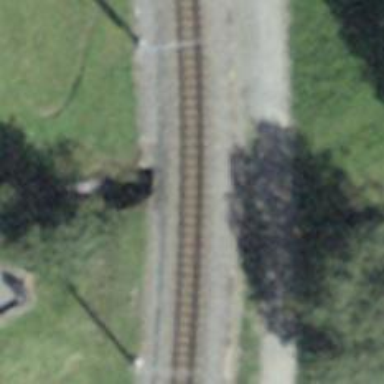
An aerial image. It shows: Narrow-gauge railway with single track. The railway is electrified with contact line.